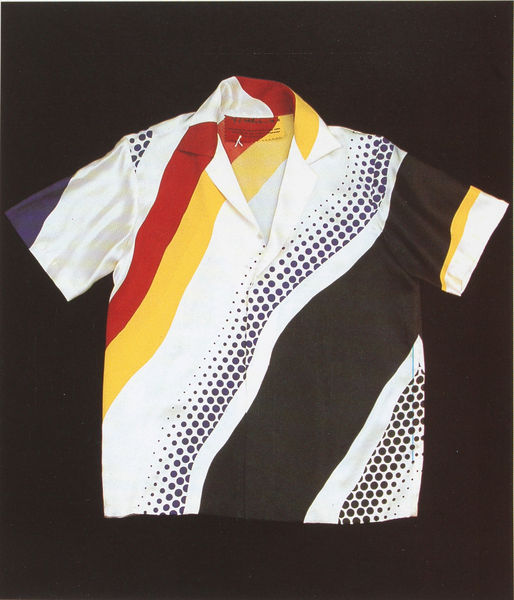
Titel: Untitled Shirt (T-Shirt)
Künstler: Roy Lichtenstein
Standort: Philadelphia (Pennsylvania)
Institution: The Fabirc Workshop & Museum
Schlagwörter: blau, weiß, gelb, ausschnitt, bunt, schwarz, rot, tuch, mode, muster, hemd, kleidung, kragen, ärmel, herr, gold, stoff, knopf, deutschland, welle, wellen, sport, tshirt, gestreift, streifen, knöpfe, knopfleiste, punkte, gepunktet, gemalt, punkt, tupfen, quer, oberteil, textil, design, nation, textilien, shirt, polo, fussball, kurzarm, modedesign, nationalmannschaft, poloshirt, polyester, sporthemd, t shrit, trikot, trikott, ärmle